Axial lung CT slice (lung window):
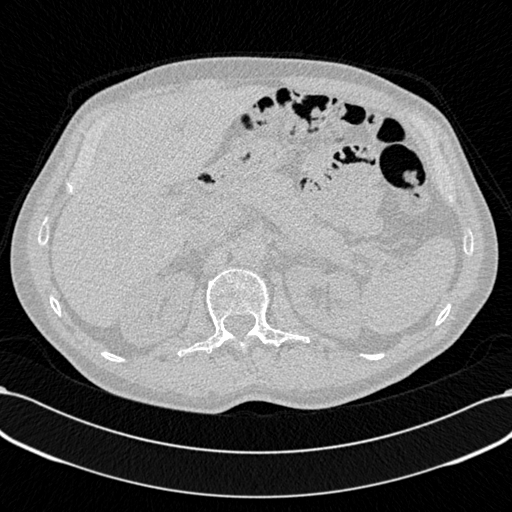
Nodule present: no